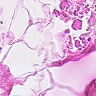
Metastatic tissue present: no